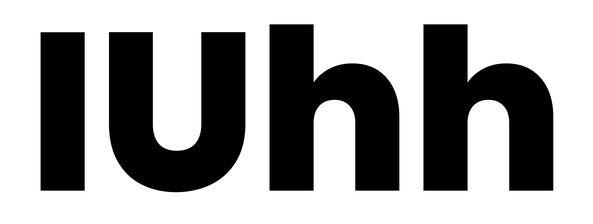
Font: Poppins-ExtraBold